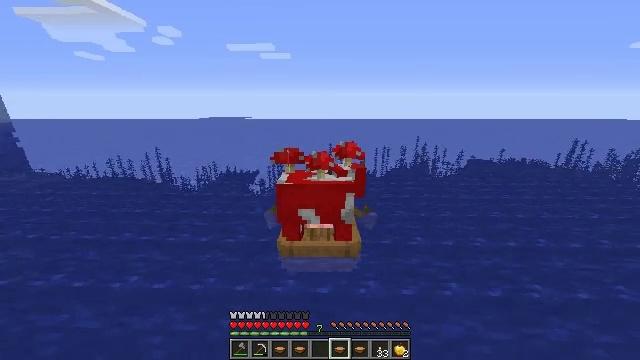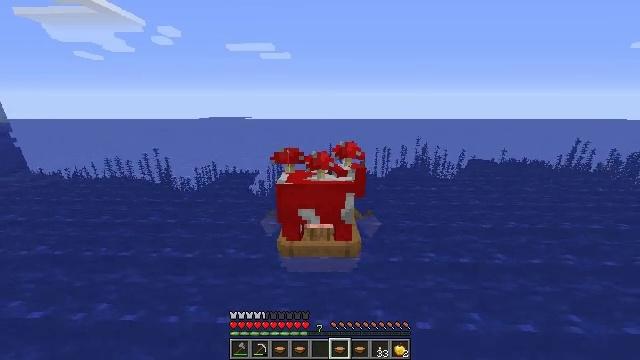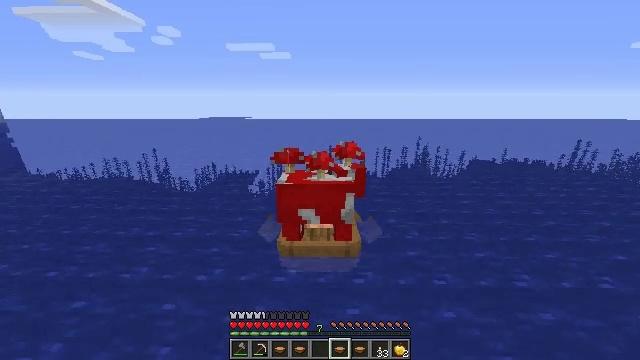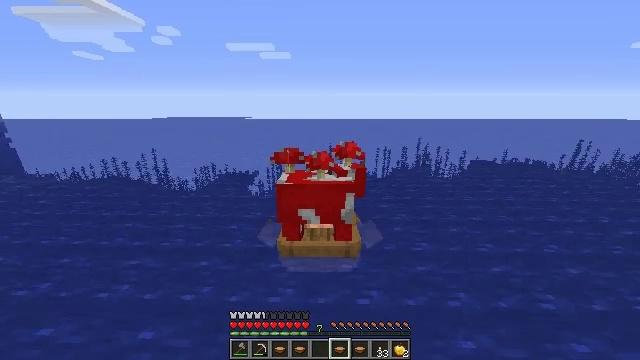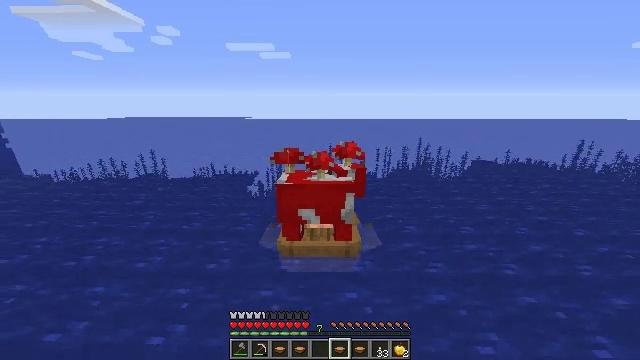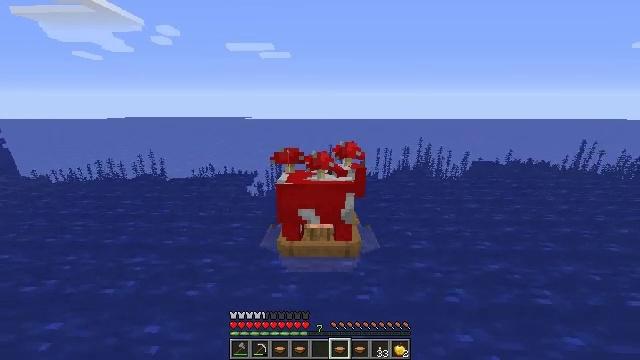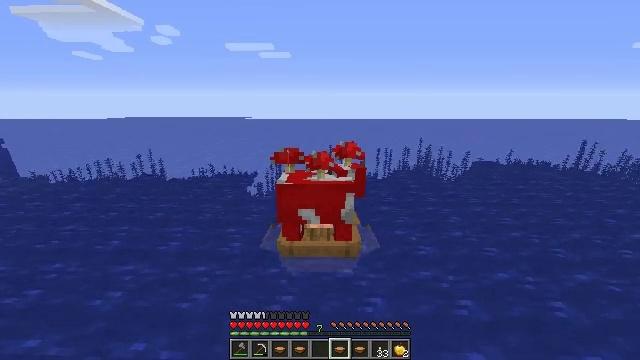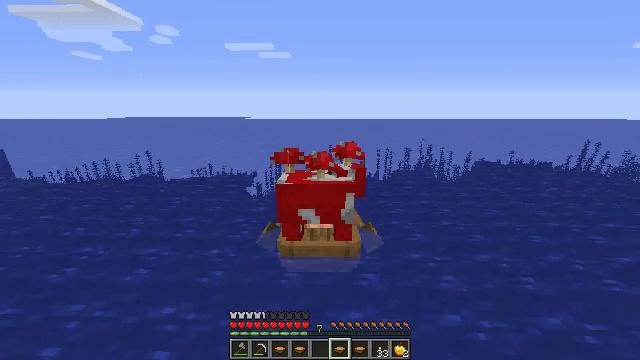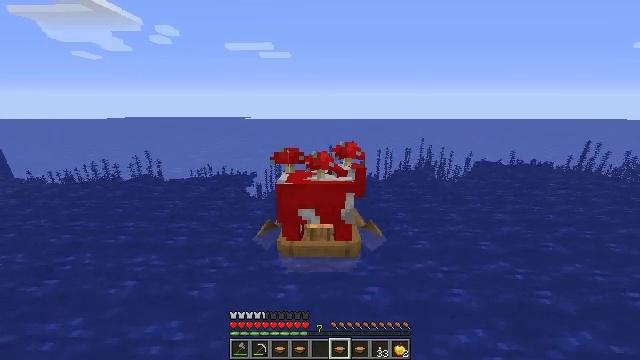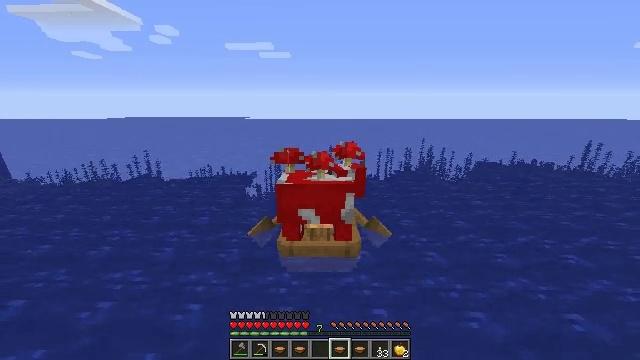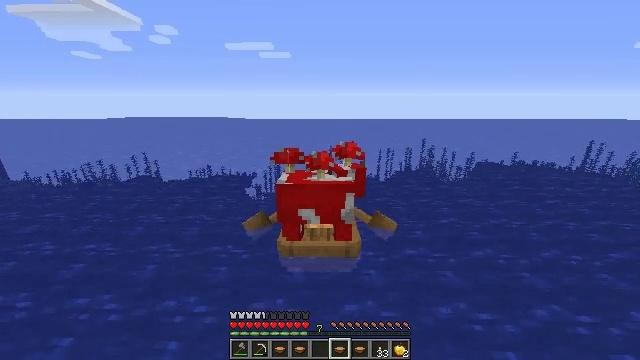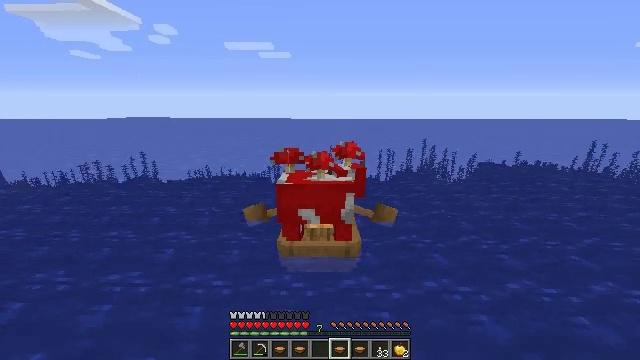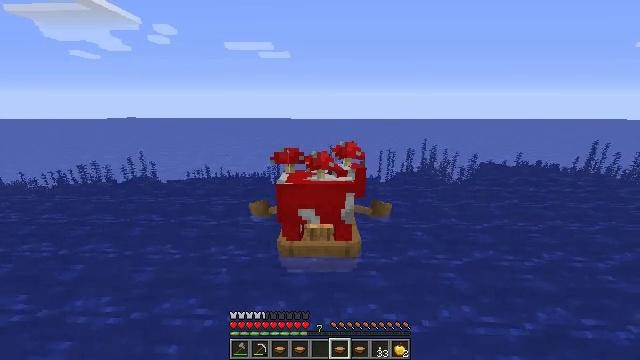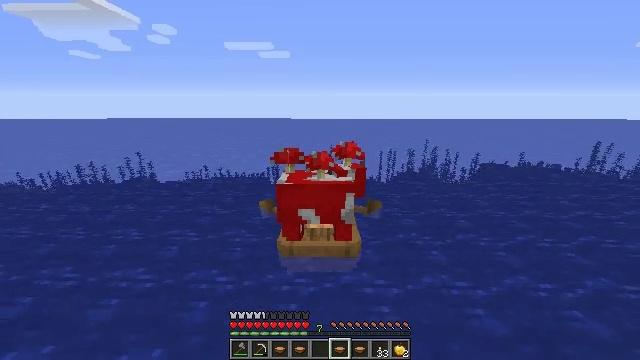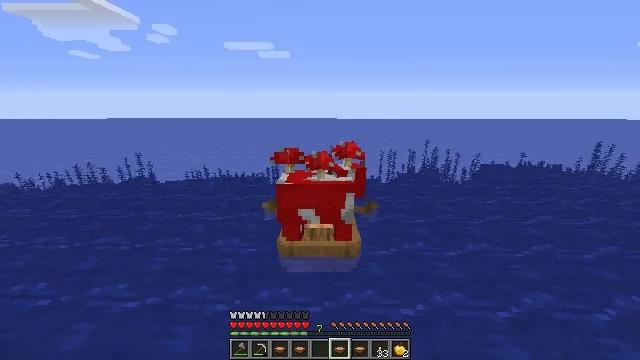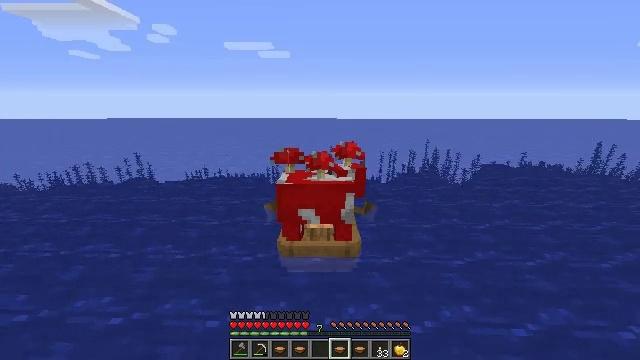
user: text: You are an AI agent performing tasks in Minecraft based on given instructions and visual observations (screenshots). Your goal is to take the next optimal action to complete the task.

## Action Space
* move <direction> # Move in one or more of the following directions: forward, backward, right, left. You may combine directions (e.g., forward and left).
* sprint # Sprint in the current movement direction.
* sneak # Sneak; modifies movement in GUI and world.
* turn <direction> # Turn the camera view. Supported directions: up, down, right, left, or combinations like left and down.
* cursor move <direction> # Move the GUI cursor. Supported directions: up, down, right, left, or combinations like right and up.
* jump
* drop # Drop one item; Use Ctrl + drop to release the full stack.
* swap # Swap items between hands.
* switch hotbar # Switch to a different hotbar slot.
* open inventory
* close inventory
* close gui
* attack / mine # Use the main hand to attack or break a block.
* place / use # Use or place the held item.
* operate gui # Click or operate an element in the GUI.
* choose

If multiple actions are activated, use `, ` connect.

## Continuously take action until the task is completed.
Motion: motion action
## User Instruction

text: Remove a mushroom stew from the inventory.
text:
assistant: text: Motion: move forward, sprint
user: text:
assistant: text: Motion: move forward, sprint
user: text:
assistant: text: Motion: move forward, sprint
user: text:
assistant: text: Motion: move forward, sprint
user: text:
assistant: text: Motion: move forward, sprint
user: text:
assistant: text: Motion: move forward, sprint
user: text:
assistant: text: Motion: move forward, sprint
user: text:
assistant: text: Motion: move forward, sprint
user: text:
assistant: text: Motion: move forward, sprint
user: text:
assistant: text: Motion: move forward, sprint
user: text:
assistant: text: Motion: move forward, sprint
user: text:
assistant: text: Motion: move forward, sprint
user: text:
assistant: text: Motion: move forward, sprint
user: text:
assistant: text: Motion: move forward, sprint
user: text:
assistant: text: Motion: move forward, sprint
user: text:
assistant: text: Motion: move forward, sprint
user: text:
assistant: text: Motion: move forward, sprint
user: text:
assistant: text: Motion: move forward, sprint
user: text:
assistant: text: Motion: move forward, sprint
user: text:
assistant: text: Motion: move forward, sprint
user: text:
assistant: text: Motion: move forward, sprint
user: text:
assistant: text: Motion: move forward, sprint
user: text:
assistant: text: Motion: move forward, sprint
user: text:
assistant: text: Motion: move forward, sprint
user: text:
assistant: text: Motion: move forward, sprint
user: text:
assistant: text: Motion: move forward, sprint
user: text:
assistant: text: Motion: move forward, sprint
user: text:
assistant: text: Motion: move forward, sprint
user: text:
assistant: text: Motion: move forward, sprint
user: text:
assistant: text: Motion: move forward, sprint